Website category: auto
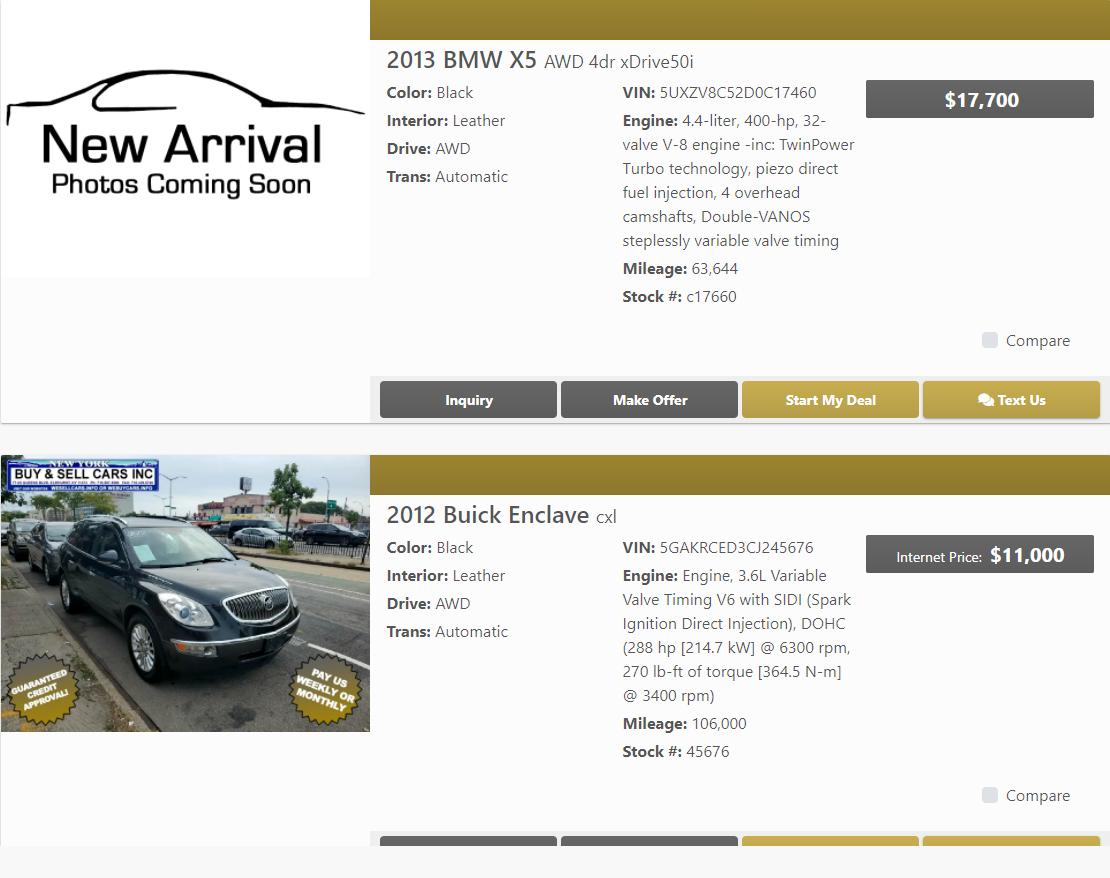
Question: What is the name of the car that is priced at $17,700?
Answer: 2013 BMW X5

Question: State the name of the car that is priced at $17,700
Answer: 2013 BMW X5

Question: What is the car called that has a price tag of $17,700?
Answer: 2013 BMW X5

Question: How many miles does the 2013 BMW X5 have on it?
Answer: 63,644

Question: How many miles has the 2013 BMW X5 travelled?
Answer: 63,644

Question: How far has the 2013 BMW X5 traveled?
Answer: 63,644

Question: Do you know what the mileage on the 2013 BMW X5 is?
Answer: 63,644

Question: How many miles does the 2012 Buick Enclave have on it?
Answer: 106,000

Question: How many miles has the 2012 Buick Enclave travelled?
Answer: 106,000

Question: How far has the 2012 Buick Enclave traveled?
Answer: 106,000

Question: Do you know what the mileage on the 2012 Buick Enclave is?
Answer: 106,000